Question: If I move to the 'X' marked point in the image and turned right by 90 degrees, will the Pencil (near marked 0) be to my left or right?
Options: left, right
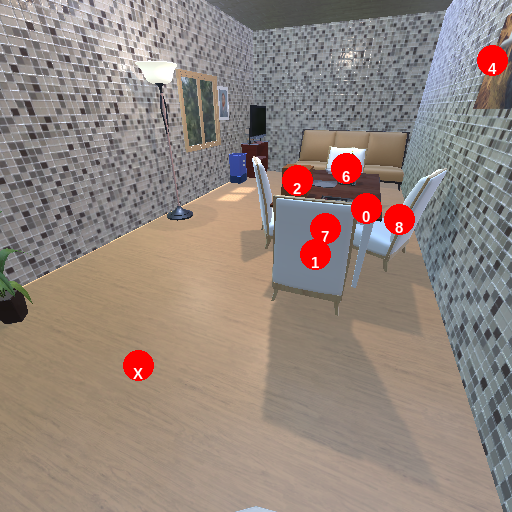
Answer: left